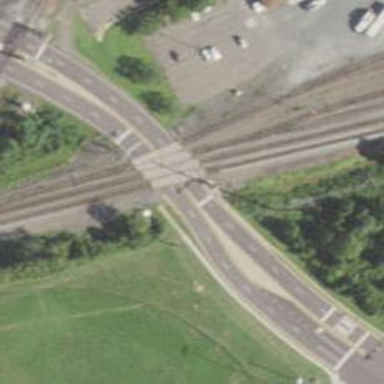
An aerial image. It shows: Railway crossing.